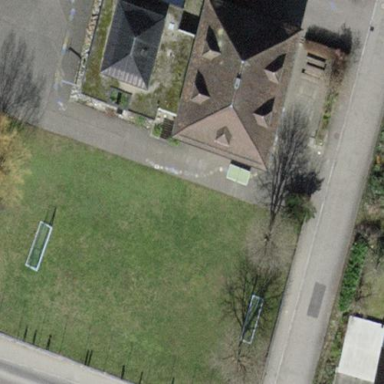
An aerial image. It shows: School building.